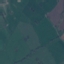
Label: Pasture